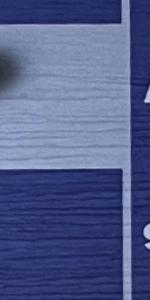
Label: Empty